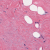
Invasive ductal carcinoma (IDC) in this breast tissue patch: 0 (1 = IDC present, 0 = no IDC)